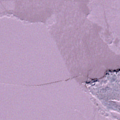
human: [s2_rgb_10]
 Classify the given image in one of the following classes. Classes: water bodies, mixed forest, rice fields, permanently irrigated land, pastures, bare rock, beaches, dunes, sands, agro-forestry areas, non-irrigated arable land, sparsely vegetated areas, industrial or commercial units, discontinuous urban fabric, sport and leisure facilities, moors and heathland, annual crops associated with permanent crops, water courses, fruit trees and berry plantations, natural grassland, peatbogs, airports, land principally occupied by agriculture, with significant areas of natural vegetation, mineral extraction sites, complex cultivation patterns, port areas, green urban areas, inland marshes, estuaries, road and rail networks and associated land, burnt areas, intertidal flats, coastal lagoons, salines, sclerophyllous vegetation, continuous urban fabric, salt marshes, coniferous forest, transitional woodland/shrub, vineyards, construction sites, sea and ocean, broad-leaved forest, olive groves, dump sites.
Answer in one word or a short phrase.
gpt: sea and ocean